Current action and preconditions to check: trajectory_clear

Your task: For each precondition in the list above, predict whether it will hold at this action.

Consider the current scene as observed from the mobile robot's camera, and analyze the predicted future states of all dynamic agents (e.g., people, animals, vehicles, or any moving entities) within the NEXT SECOND.

IMPORTANT: Only answer "very likely" if you are absolutely certain—based on strong, clear evidence—that a dynamic agent will violate the precondition in the predicted future state. Do NOT answer "very likely" for unlikely, ambiguous, or low-probability risks.

Ask yourself for each precondition: Is there a high probability, with clear and convincing evidence, that the predicted future states of any dynamic agent will interfere with the predicted future state of the currently executing action within the NEXT SECOND, causing that precondition to fail?

Assess the risk level based on these predictions. Use "likely" or "very likely" if motions create a clear risk of interference.

Use "neutral" or "improbable" if agents are nearby but their predicted paths are clearly diverging or non-conflicting.

Failure Risk Categories: "very improbable", "improbable", "neutral", "likely", "very likely"

Answer Format: Output ONLY the probability_of_failure value from these categories: "very improbable", "improbable", "neutral", "likely", "very likely"

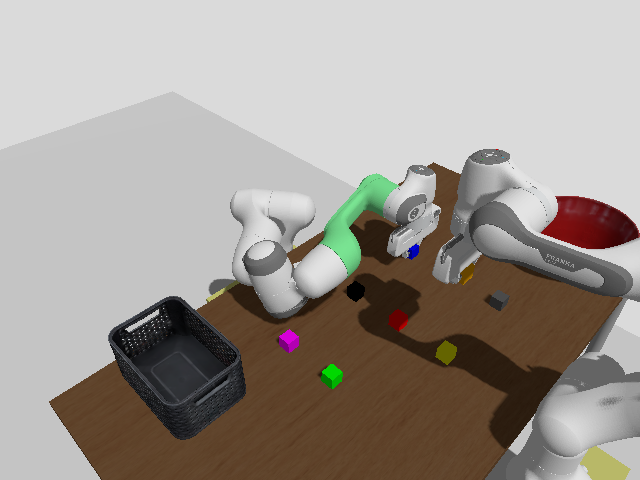

Answer: very improbable